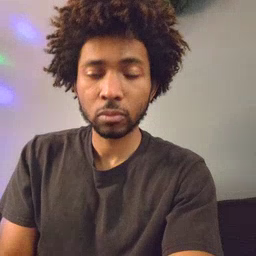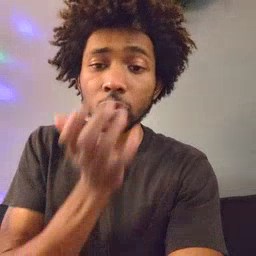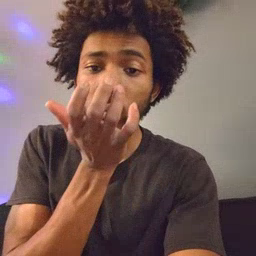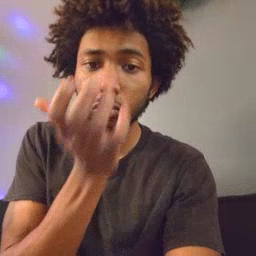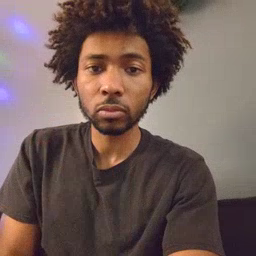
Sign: grass